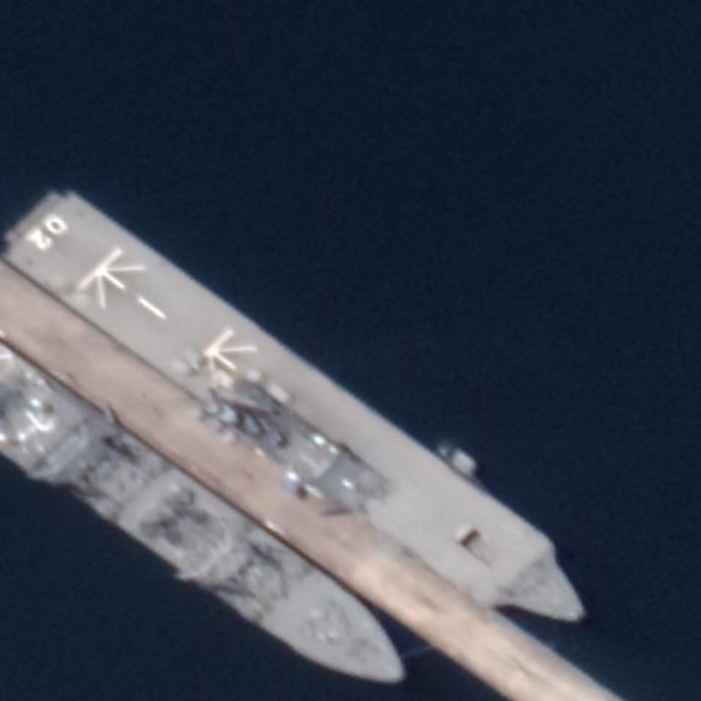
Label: Osumi-class_landing_ship